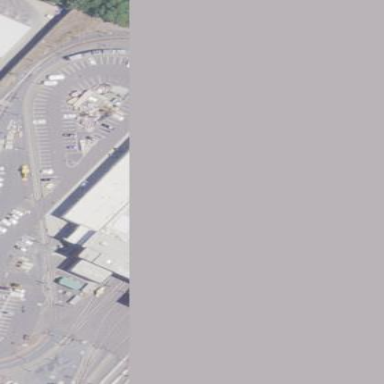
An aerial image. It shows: Transportation building.